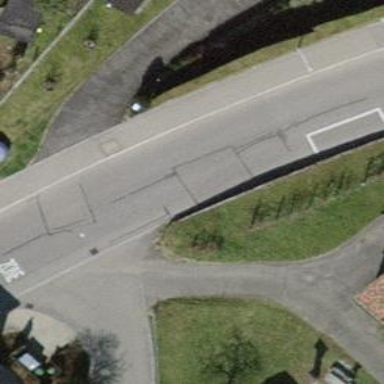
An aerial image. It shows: Bus stop with platform for public transport.